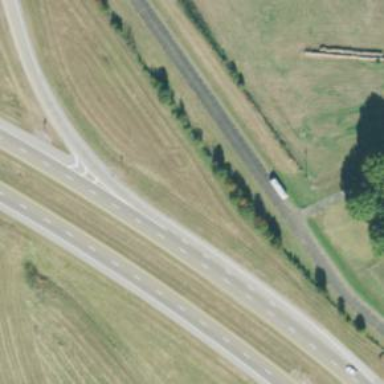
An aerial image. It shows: Motorway junction.